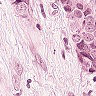
Metastatic tissue present: yes